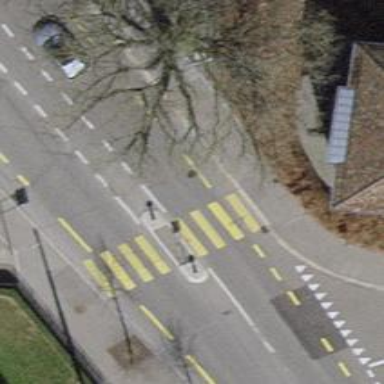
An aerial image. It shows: Kerb serving as barrier.